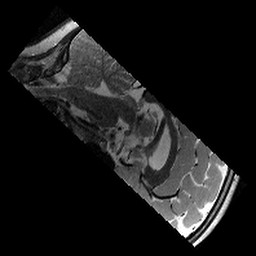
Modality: T2w
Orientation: sagittal
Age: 9
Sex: female
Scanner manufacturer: siemens
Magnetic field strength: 3 T
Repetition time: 9.23 s
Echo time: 0.067 s